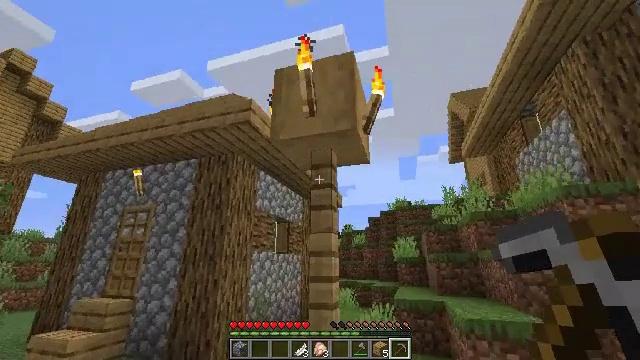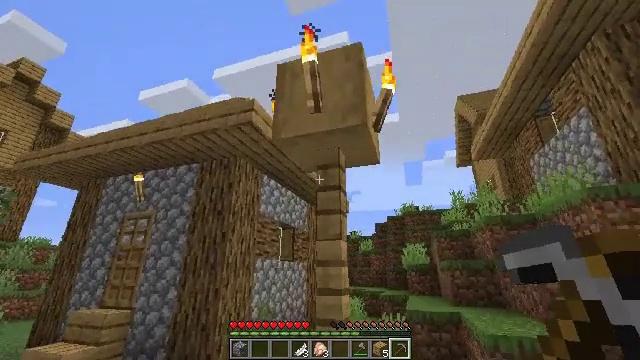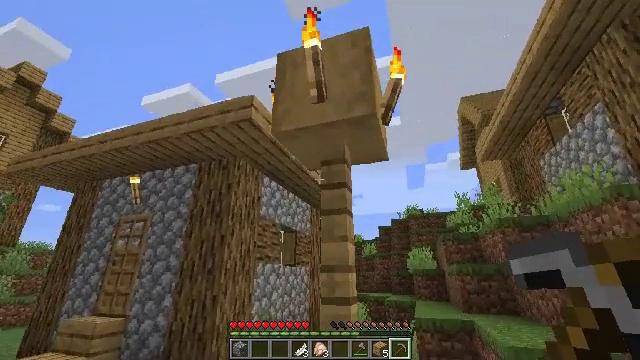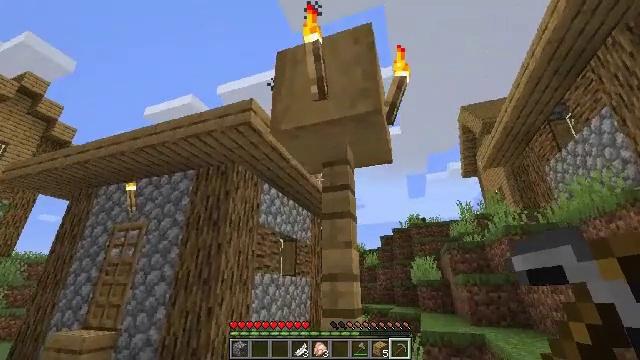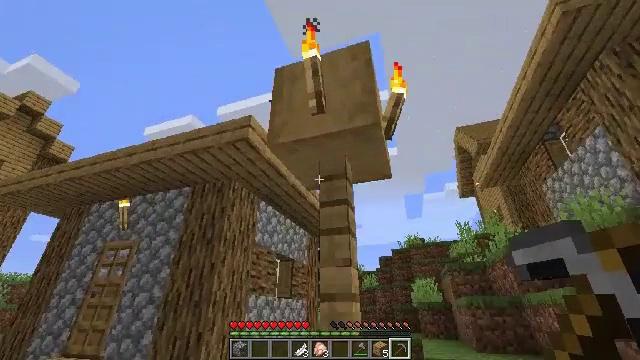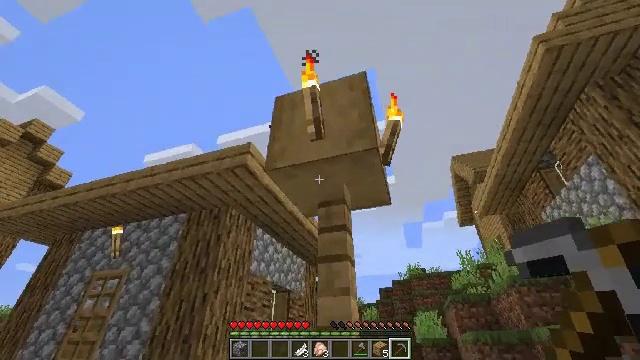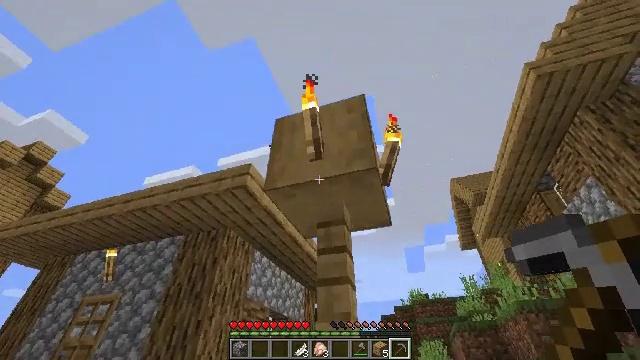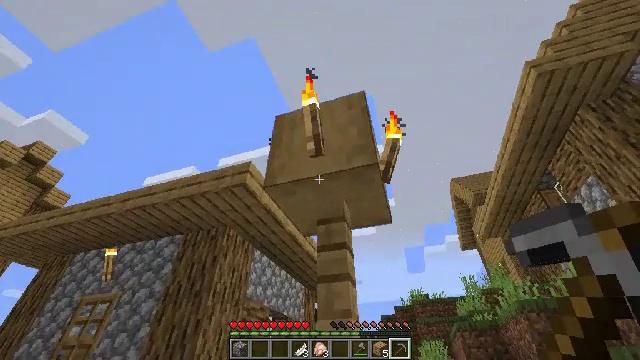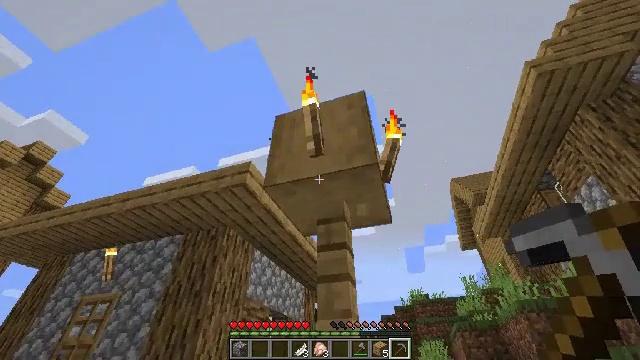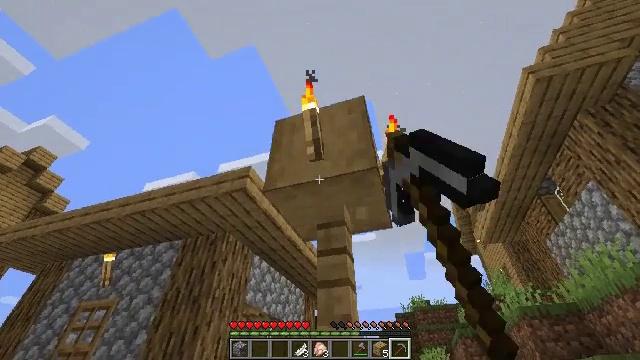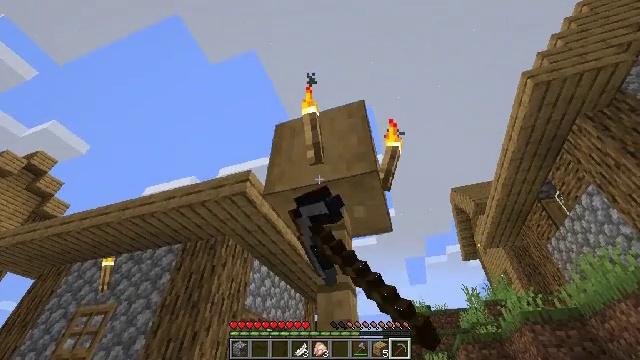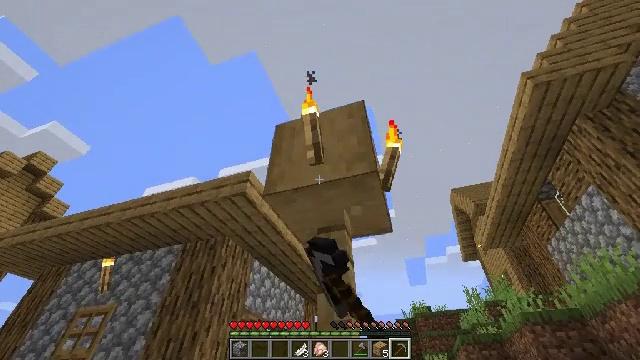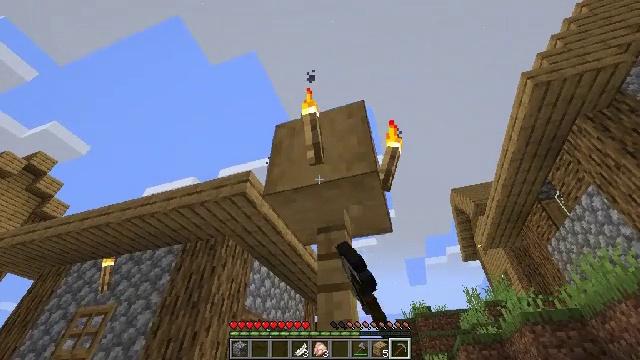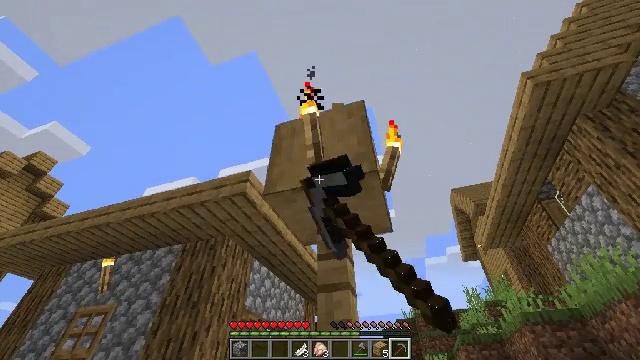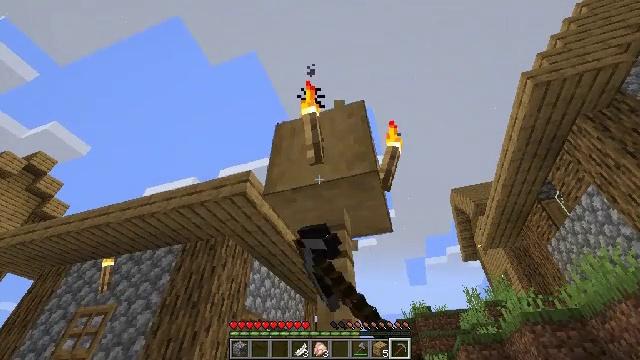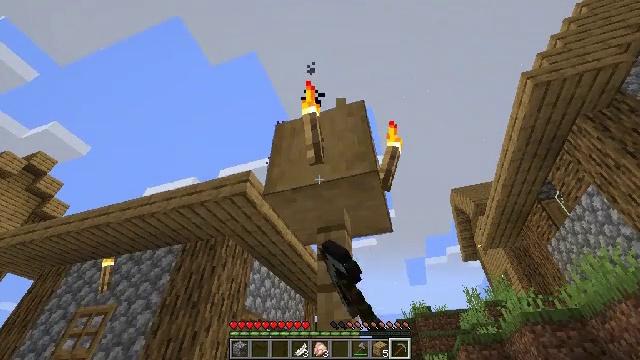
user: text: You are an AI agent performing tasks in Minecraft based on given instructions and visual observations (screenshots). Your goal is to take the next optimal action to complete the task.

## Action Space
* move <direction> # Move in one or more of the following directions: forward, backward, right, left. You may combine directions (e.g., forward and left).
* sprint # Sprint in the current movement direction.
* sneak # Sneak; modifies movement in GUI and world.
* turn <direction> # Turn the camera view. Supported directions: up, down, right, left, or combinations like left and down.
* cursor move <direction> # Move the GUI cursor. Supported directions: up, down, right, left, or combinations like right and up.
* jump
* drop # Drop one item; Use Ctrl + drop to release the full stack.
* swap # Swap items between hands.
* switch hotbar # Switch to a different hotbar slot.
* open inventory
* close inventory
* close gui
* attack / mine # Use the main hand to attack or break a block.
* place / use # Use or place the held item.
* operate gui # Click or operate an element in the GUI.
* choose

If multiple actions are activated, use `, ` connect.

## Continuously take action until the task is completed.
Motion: motion action
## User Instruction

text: Collect materials like stripped oak wood.
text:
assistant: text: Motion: move forward, turn left and up
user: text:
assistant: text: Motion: move forward
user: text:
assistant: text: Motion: turn up
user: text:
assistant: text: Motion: turn up
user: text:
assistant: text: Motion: turn up
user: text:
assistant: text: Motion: turn up
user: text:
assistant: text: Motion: no_op
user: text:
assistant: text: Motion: attack / mine
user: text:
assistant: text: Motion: turn up, attack / mine
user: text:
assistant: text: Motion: attack / mine
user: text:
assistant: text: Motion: attack / mine
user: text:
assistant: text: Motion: attack / mine
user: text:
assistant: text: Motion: attack / mine
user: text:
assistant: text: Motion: attack / mine
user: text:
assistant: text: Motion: attack / mine
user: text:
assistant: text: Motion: attack / mine
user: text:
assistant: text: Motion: attack / mine
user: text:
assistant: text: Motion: attack / mine
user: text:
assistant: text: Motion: attack / mine
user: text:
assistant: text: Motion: attack / mine
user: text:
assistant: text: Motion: attack / mine
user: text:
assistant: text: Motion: attack / mine
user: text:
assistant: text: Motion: attack / mine
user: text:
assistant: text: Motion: attack / mine
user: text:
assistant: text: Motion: attack / mine
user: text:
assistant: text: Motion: attack / mine
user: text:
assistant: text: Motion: attack / mine
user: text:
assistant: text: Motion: attack / mine
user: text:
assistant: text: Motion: attack / mine
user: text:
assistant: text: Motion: attack / mine